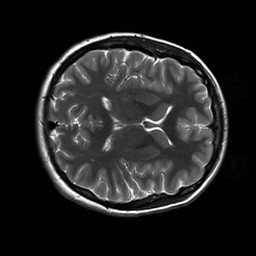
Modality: T2w
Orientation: axial
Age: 23
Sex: female
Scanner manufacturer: siemens
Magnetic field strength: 3 T
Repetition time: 8.53 s
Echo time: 0.091 s